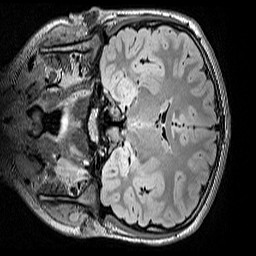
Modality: FLAIR
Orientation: coronal
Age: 11
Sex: male
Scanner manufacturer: siemens
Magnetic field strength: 3 T
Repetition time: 5 s
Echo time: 0.388 s